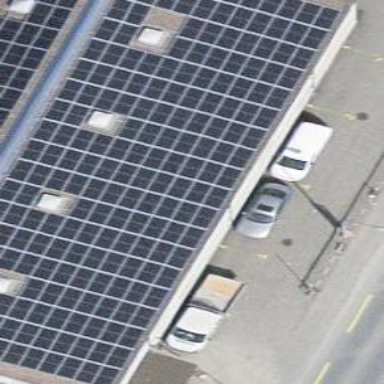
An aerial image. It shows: Solar power generator.